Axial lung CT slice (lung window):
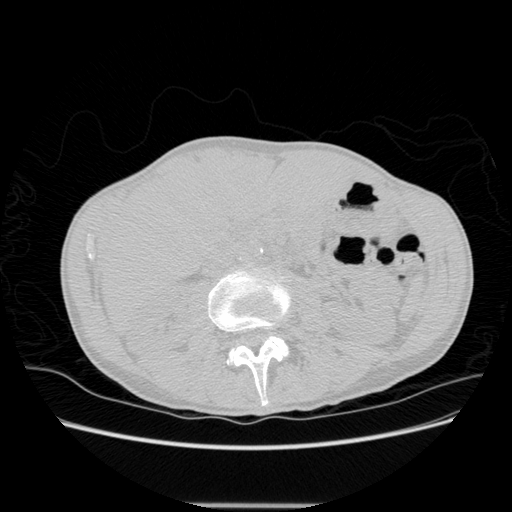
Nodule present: no